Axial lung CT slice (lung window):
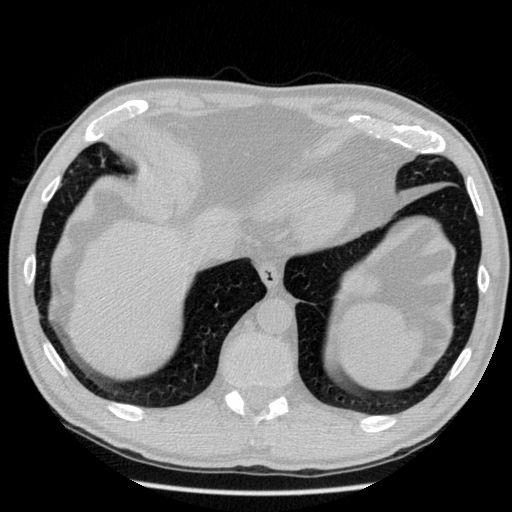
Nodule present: no